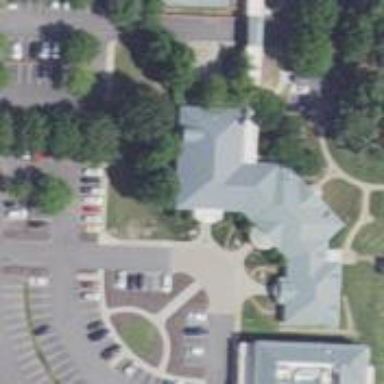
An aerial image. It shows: Healthcare clinic is depicted in the image.